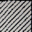
Piece: xx